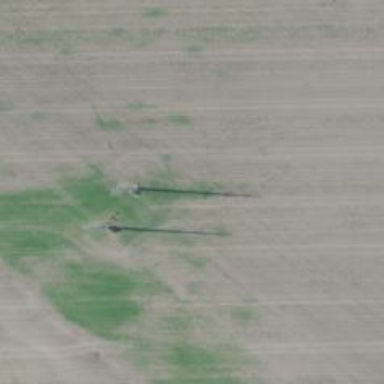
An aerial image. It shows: Power tower.